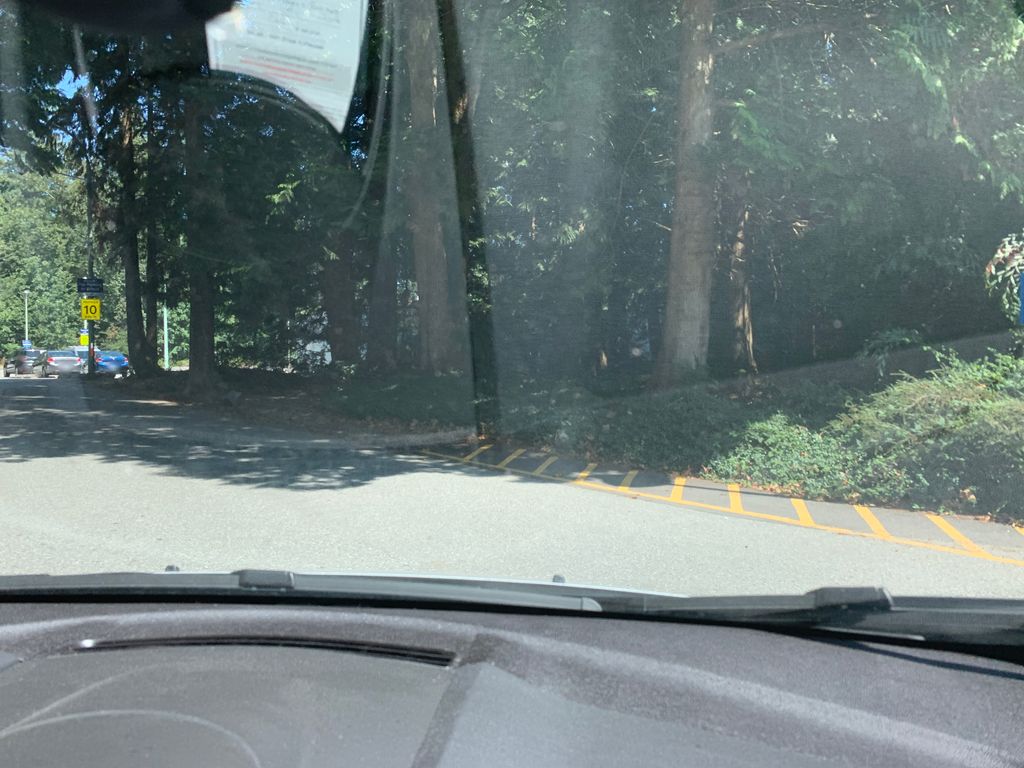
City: vancouver